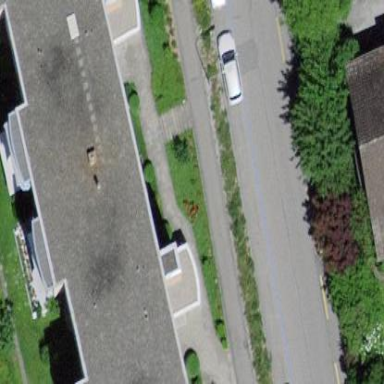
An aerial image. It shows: Building with apartments and flat roof.